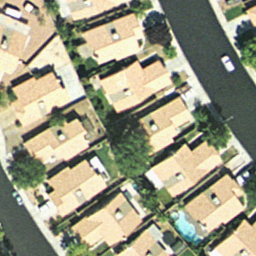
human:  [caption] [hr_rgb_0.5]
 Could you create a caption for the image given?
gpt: Lots of houses with orange roofs arranged neatly and some roads go through them .

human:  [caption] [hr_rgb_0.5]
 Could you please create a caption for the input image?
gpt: It is a dense residential area with lots of houses arranged neatly and some roads go through them .

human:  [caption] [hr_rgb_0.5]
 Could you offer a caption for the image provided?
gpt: There are lots of houses with orange roofs arranged neatly and some roads go through them .

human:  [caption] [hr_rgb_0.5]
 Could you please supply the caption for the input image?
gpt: This is a dense residential area with houses and plants .

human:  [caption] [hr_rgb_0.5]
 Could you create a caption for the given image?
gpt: Lots of houses arranged neatly and some plants arround them .